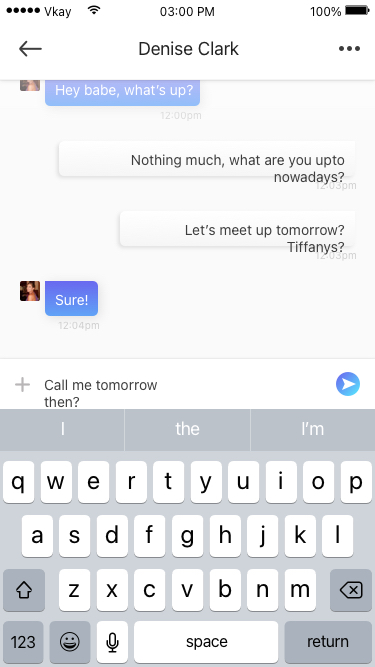
Text in this UI design:
Call me tomorrow then?
Hey babe, what’s up?
12:00pm
Sure!
12:04pm
Nothing much, what are you upto nowadays?
12:03pm
Let’s meet up tomorrow? Tiffanys?
12:03pm
Denise Clark